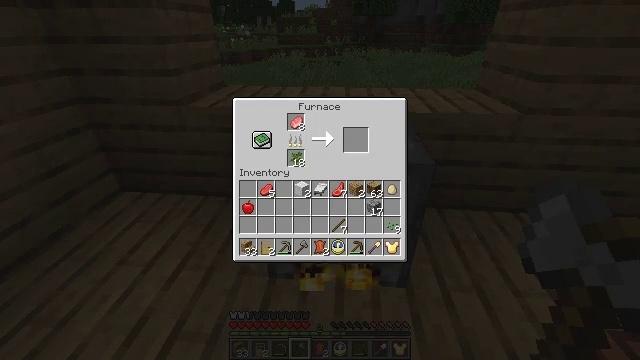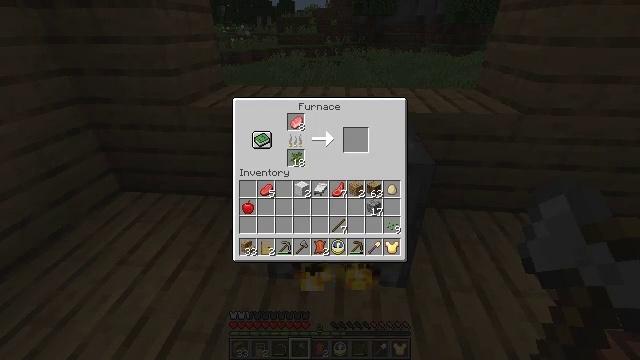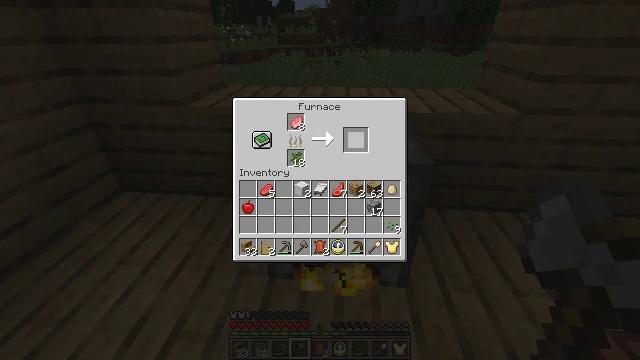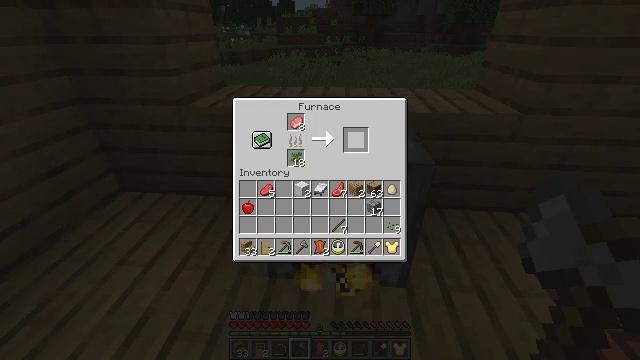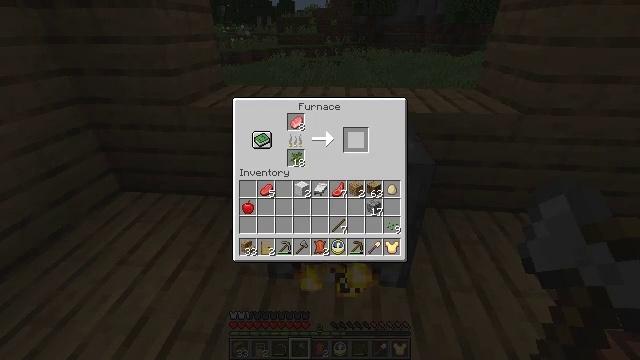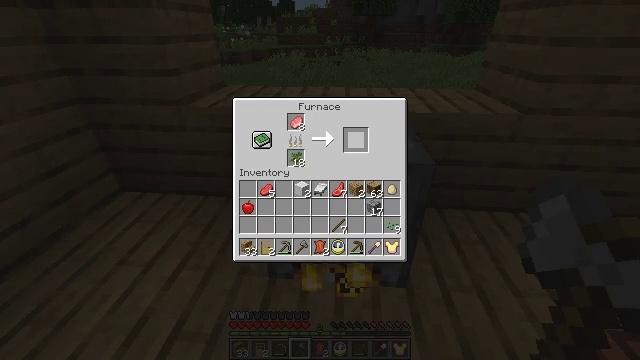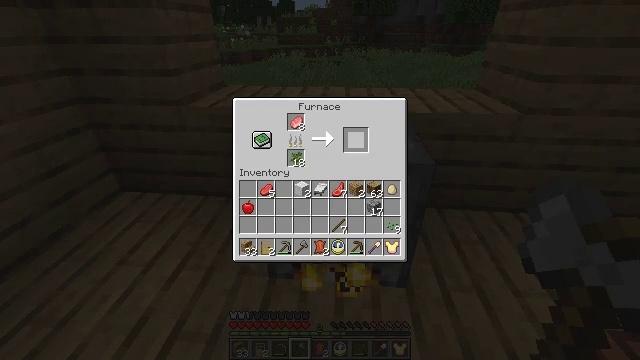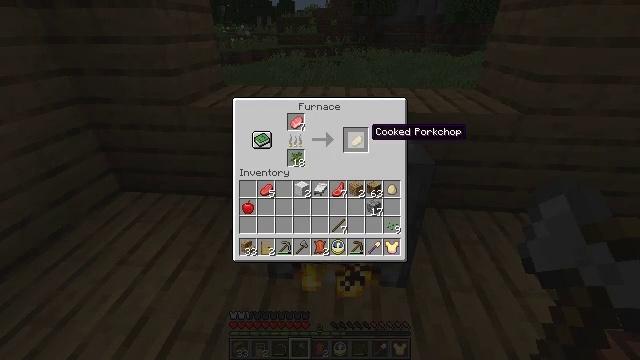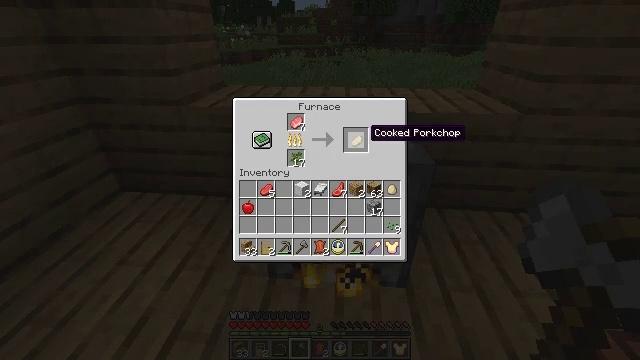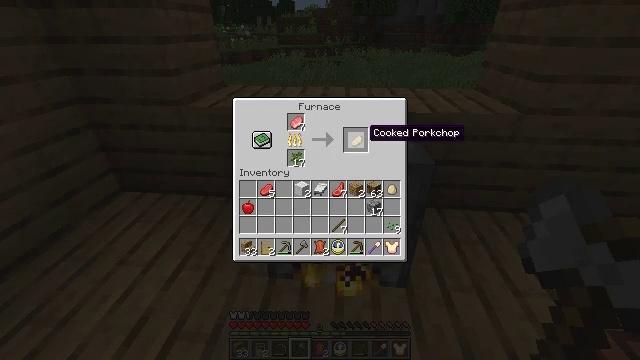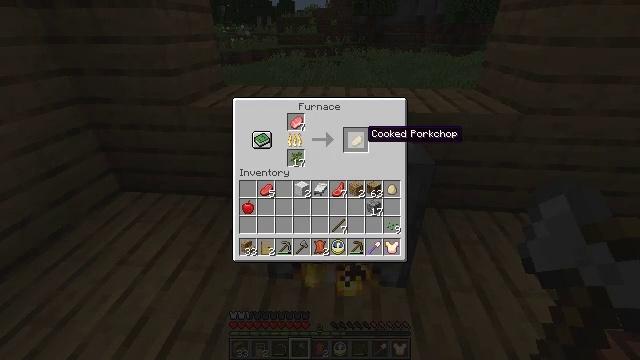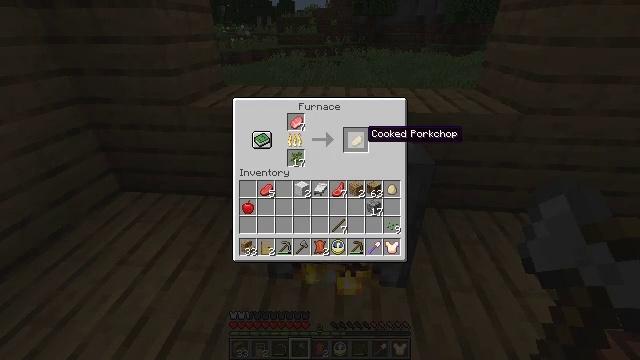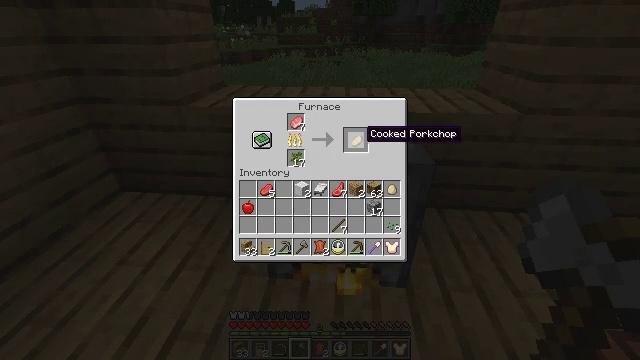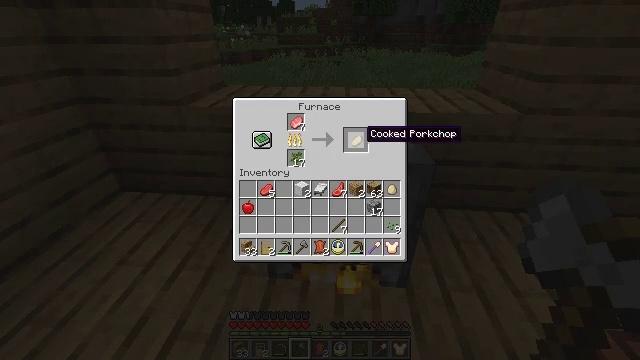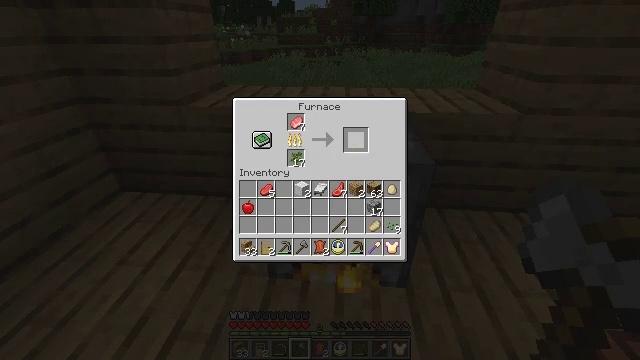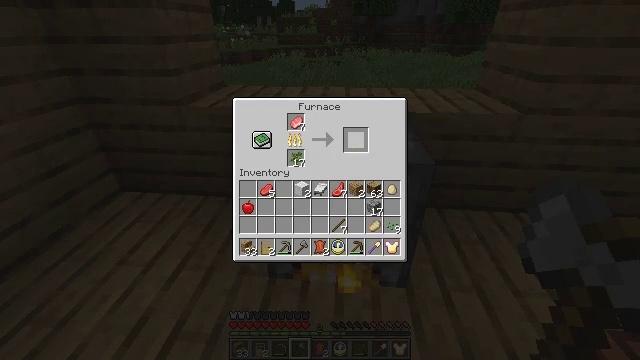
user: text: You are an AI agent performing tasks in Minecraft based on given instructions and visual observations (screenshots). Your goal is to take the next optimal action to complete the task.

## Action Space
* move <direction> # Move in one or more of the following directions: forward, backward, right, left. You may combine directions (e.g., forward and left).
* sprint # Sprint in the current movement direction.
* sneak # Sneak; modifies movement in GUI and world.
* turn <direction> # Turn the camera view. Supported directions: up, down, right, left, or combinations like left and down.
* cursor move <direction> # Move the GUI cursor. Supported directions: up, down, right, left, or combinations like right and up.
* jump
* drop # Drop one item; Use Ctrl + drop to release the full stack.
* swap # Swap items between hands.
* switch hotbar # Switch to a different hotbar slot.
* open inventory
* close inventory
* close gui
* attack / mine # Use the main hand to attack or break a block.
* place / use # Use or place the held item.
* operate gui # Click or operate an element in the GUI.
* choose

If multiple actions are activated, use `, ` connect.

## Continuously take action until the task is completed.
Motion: motion action
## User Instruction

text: craft item air
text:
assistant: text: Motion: cursor move left
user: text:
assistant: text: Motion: cursor move left
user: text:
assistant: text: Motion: no_op
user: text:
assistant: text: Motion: no_op
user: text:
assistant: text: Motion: no_op
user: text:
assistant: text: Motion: no_op
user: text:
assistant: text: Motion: no_op
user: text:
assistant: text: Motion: no_op
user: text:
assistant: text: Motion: no_op
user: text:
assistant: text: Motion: no_op
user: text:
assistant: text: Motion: no_op
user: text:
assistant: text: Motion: sneak
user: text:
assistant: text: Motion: sneak
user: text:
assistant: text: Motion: sneak, operate gui
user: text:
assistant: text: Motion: sneak, operate gui
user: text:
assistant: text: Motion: sneak, operate gui
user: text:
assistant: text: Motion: sneak
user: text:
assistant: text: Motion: no_op
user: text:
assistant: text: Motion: no_op